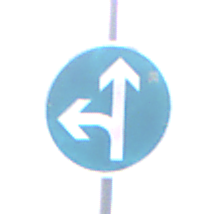
Verkehrszeichen: VorgeschriebeneFahrtrichtungGeradeausOderLinks
Umgebung: Outdoor, Nature
Tageszeit: SunriseSunset
Wetter: PartlyCloudy
Licht: Natural
Jahreszeit: NotSpecified
Kontrast: LowContrast